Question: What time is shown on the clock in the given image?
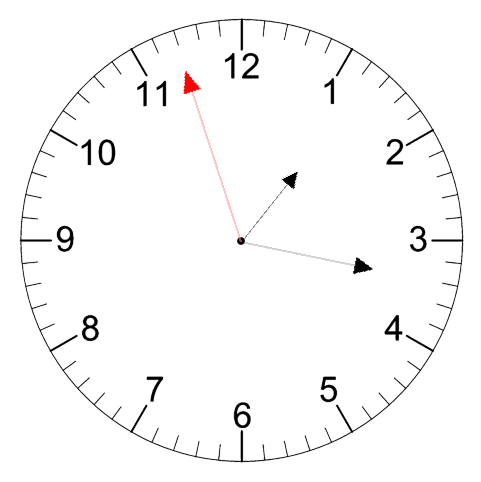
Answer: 01:16:57